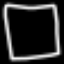
Label: square